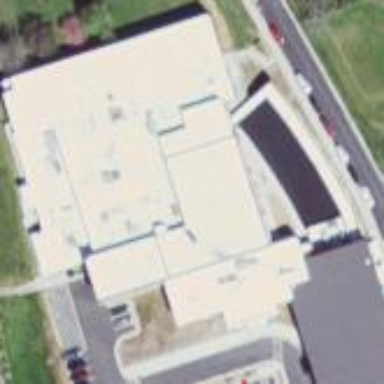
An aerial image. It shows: School building.